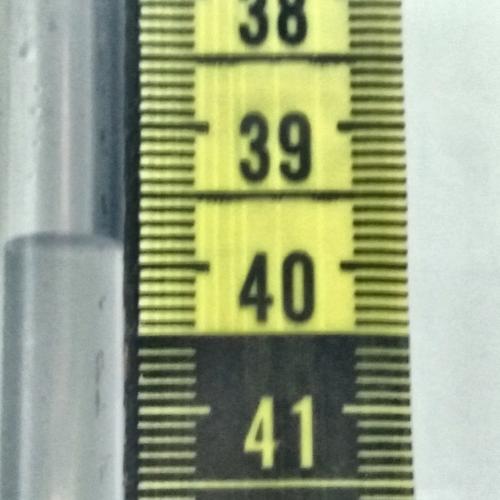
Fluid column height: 39.8 cm